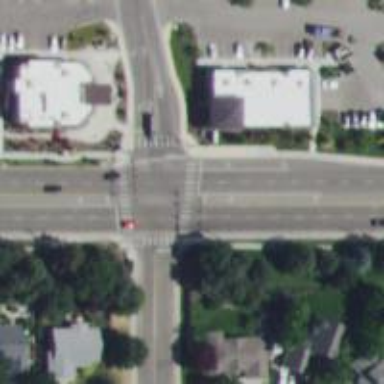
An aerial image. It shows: Marked crossing on the road.